Question:
I have create table in html.It will show like excel sheet.I want to multiply dealer price and Quantity textbox value which show in Total Price. It is applicable for all row.
My code is .....
'''
<table id="my-table">
<tr>
<td>Price</td>
<td>Quantity</td>
<td>Total</td>
</tr>
<tr>
<td><input class="price" type="text"></td>
<td><input class="quantity" type="text"></td>
<td><input class="total" type="text"></td>
</tr>
<tr>
<td><input class="price" type="text"></td>
<td><input class="quantity" type="text"></td>
<td><input class="total" type="text"></td>
</tr>
</table>
'''
How can i do it....
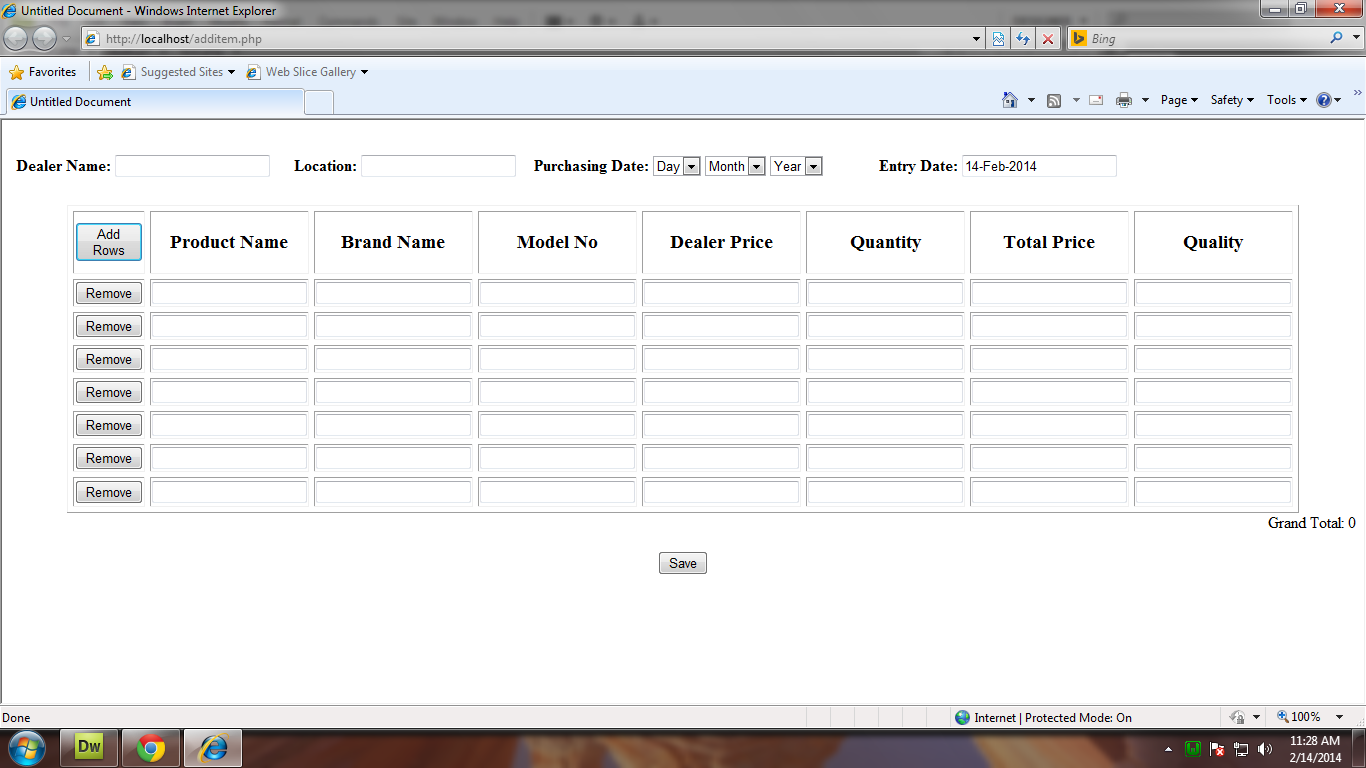
Answer: I suppose that you have a table structure like this:
'''
<table id="my-table">
<tr>
<td>Price</td>
<td>Quantity</td>
<td>Total</td>
</tr>
<tr>
<td><input class="price" type="text"></td>
<td><input class="quantity" type="text"></td>
<td><input class="total" type="text"></td>
</tr>
<tr>
<td><input class="price" type="text"></td>
<td><input class="quantity" type="text"></td>
<td><input class="total" type="text"></td>
</tr>
</table>
'''
After document ready, register onchange event on price and quantity element in whole table
'''
$(document).ready(function() {
$('#my-table').on('change', '.price', calTotal)
.on('change', '.quantity', calTotal);
// find the value and calculate it
function calTotal() {
var $row = $(this).closest('tr'),
price = $row.find('.price').val(),
quantity = $row.find('.quantity').val(),
total = price * quantity;
// change the value in total
$row.find('.total').val(total)
}
});
'''
Demo <URL>